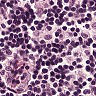
Metastatic tissue present: no